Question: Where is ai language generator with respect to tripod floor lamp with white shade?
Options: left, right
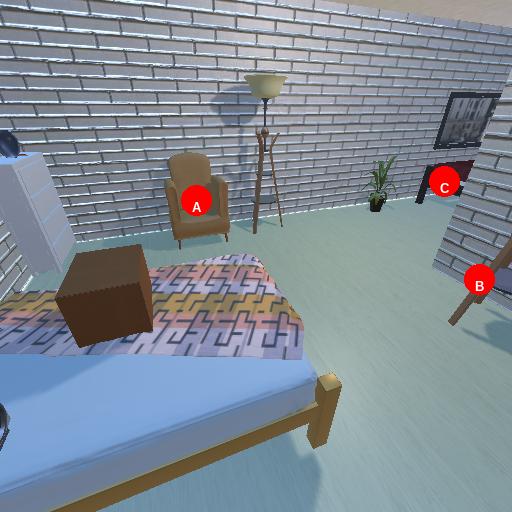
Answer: left